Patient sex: M
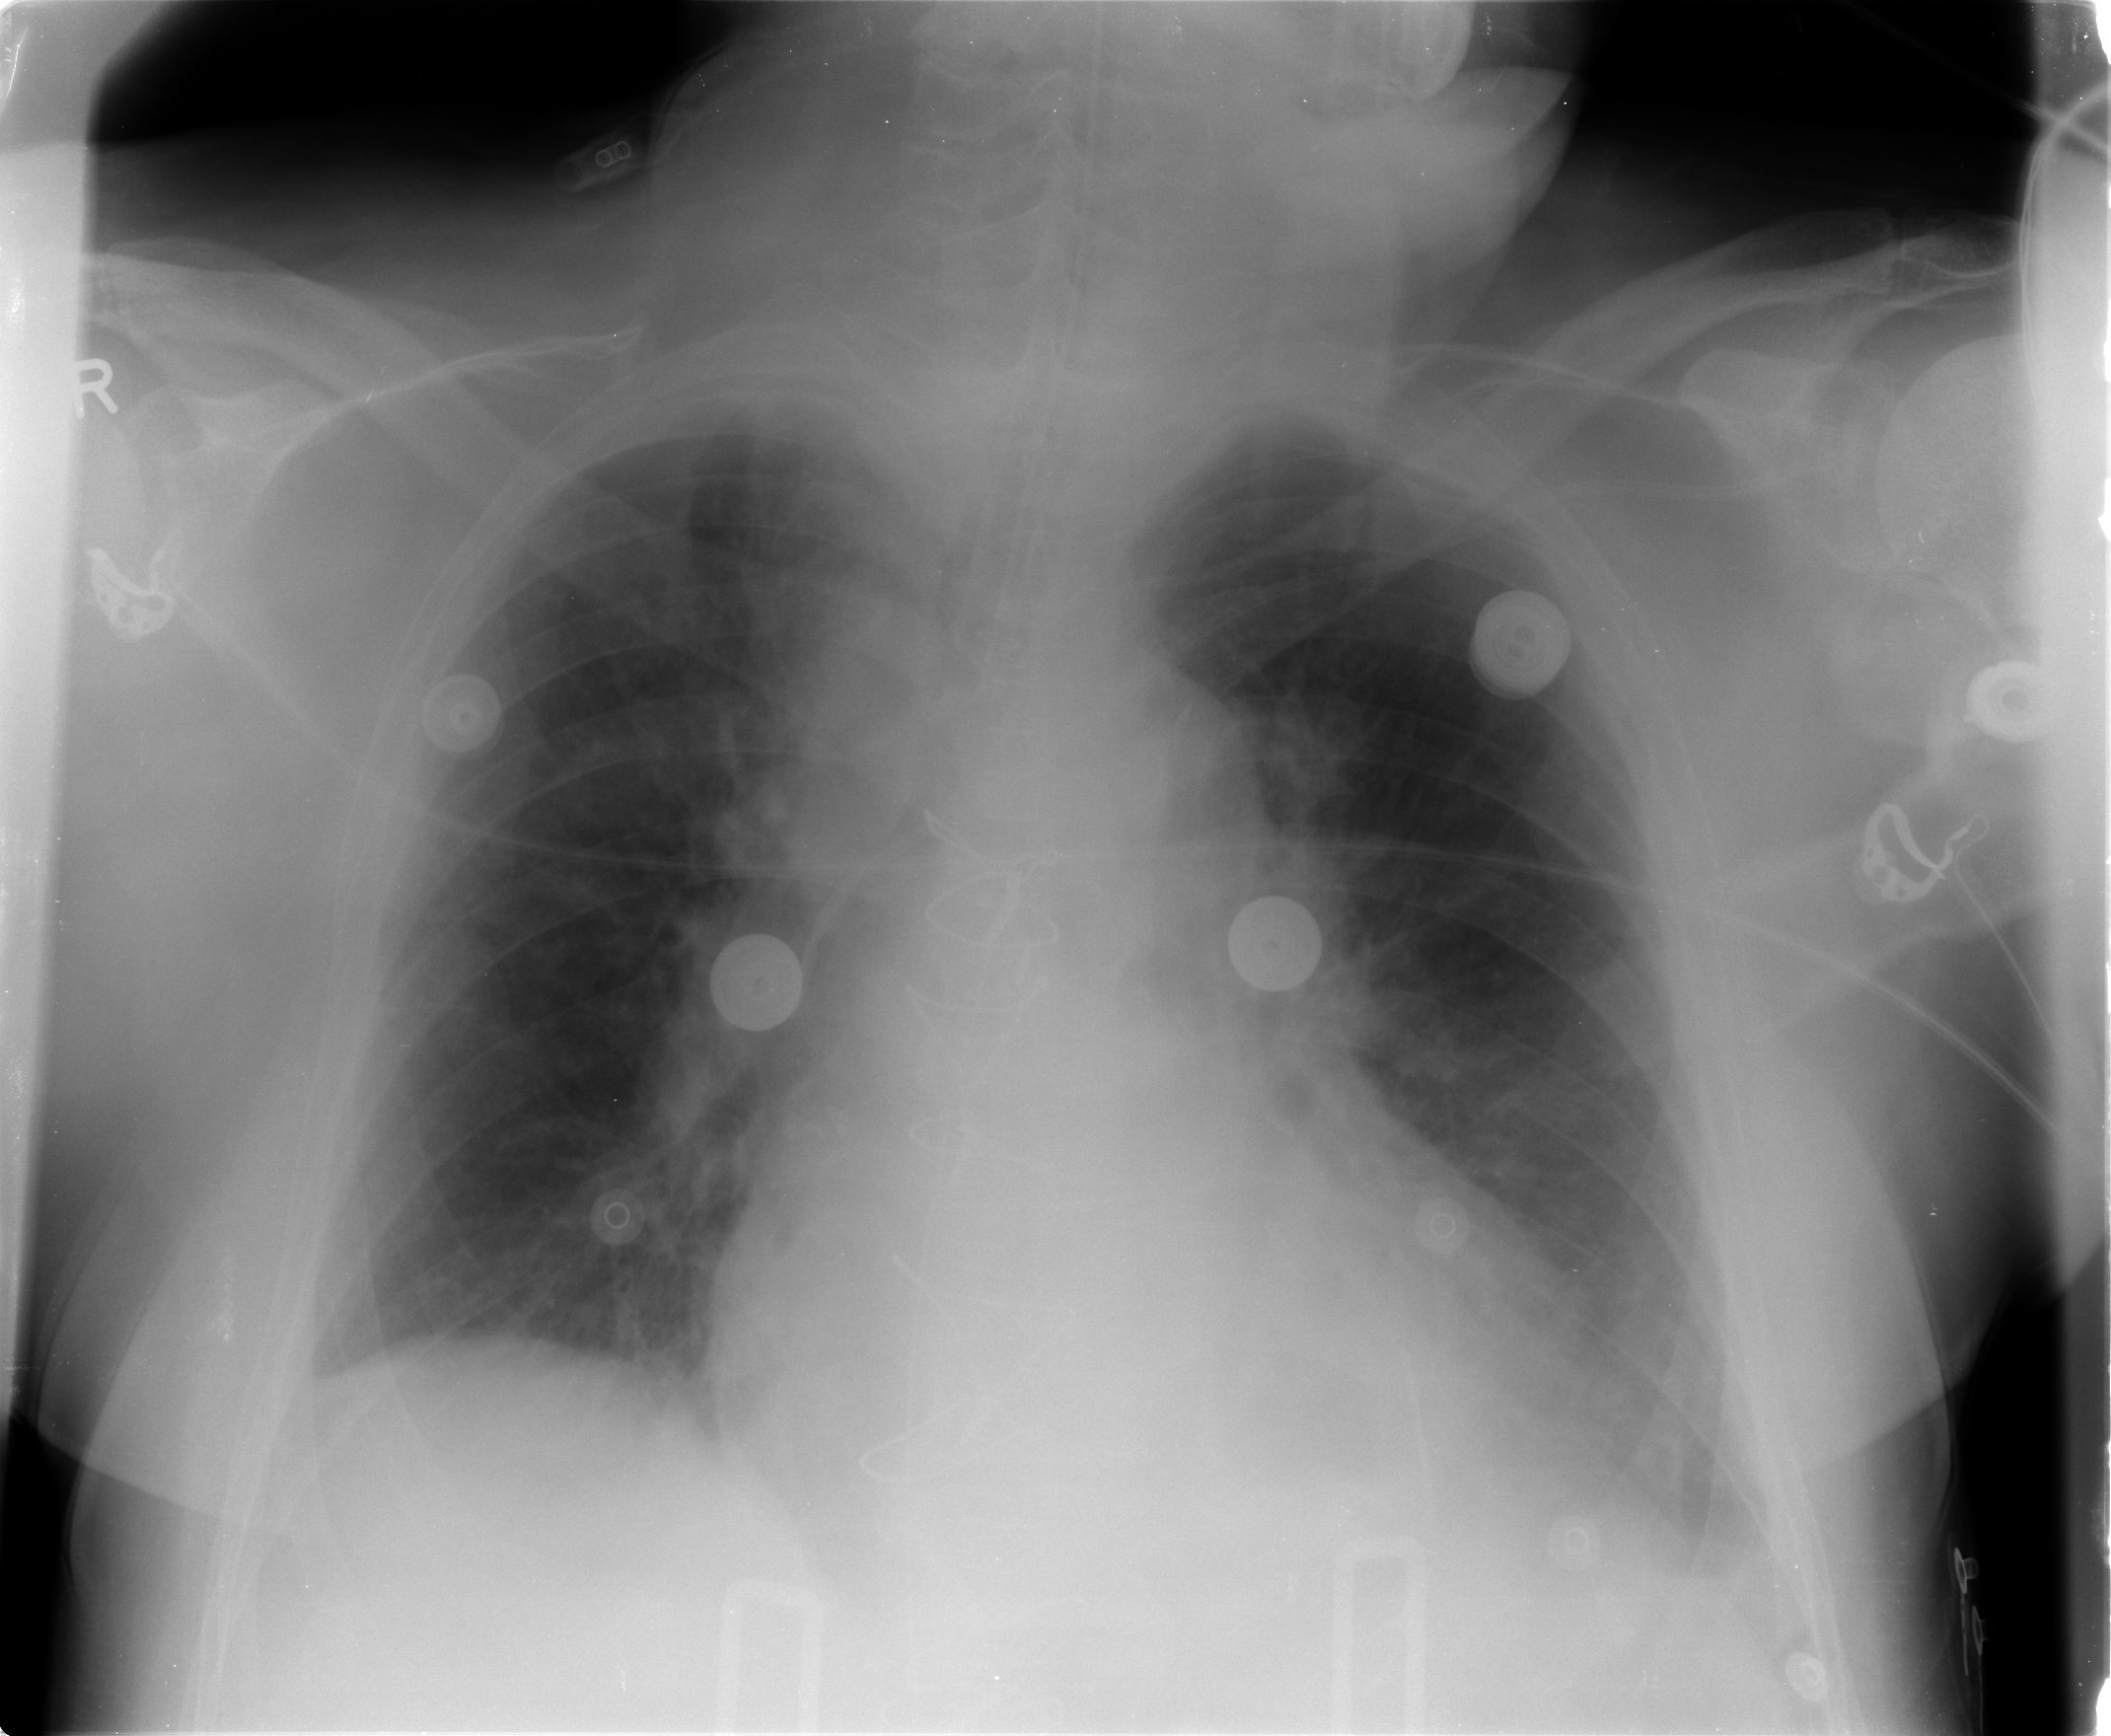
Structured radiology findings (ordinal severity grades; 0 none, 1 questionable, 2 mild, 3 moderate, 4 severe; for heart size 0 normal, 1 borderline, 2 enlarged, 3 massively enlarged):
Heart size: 2
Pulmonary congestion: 3
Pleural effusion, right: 0
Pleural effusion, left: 0
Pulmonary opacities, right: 0
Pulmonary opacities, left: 1
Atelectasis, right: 2
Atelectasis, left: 2